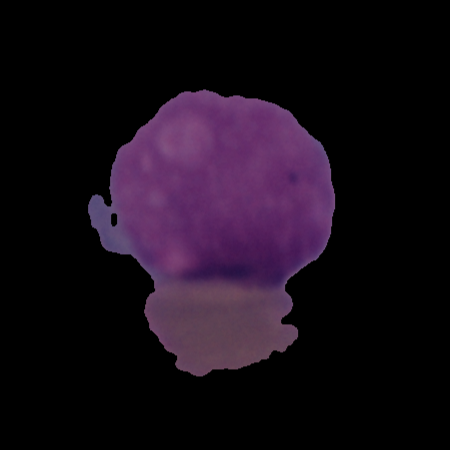
Label: cancer